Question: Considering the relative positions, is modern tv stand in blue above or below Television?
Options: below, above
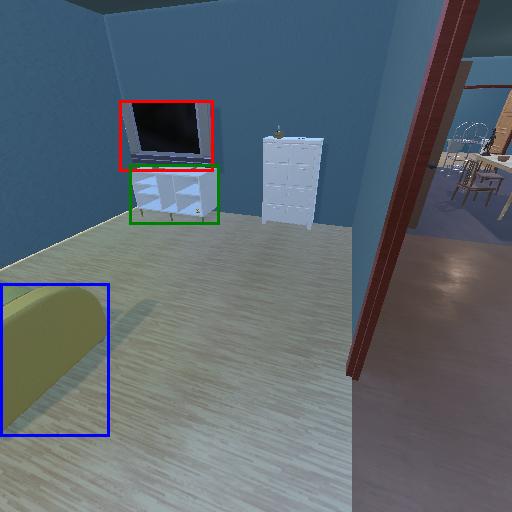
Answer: below